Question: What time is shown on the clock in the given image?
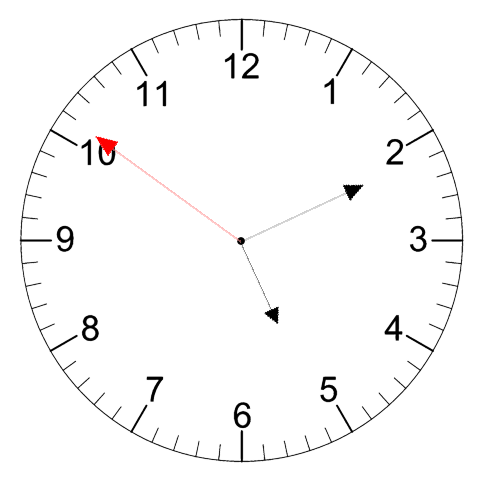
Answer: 05:10:51